Question: I am newbie to development. I want to scroll my question pallet Up and Down according to the question number when i click next and previous buttons.

My pallet div contains more than 200 questions (dynamically). Sometimes it has less than 200 questions.
Below is my minimal code:
Under my next button i have write following function
'''
function next(id) {
if (id >= 40 && id < 79) {
$(".question-container").animate({scrollTop: 370}, 'fast');
}
if (id > 80 && id < 119) {
$(".question-container").animate({scrollTop: 740}, 'fast');
}
if (id > 120 && id < 159) {
$(".question-container").animate({scrollTop: 1110}, 'slow');
}
if (id >= 160 && id < 200) {
$(".question-container").animate({scrollTop: 1480}, 'slow');
}
if (id >= 200 && id < 240) {
$(".question-container").animate({scrollTop: 1850}, 'slow');
}
if (id >= 240 && id < 300) {
$(".question-container").animate({scrollTop: 2220}, 'slow');
}
'''
Anyone could you able to help me?
Thanks
Thangavel
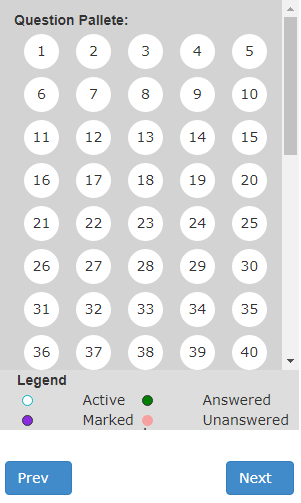
Answer: A simple solution could be use the 'window.scrollTo()' after detecting the top position of your target element.
'''
function goTo(item) {
var top = document.getElementById(item).offsetTop;
window.scrollTo(0, top);
}
'''
'''
p {
height: 800px;
}
'''
'''
<button onclick="goTo('one')">Scrol to element</button>
<p></p>
<div id="one">one element</div>
'''
As alternative you could use a jQuery plugin as "carousel". There are many online, mine own version is available here if you are interesting to give it a try:
<URL>